Field crop: tomato
Growth stage: 1
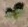
Species: solanum